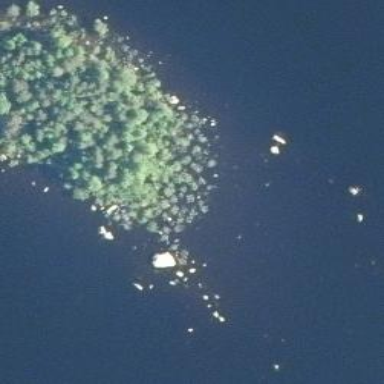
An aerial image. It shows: Islet.